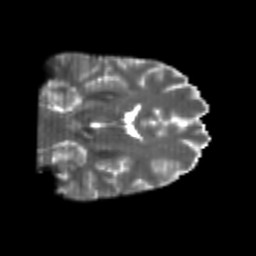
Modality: T2w
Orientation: coronal
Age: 25
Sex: male
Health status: healthy
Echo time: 0.074 s